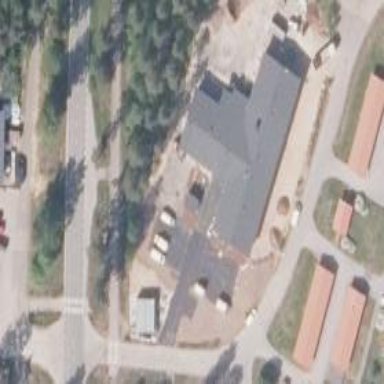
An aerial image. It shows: Public building.